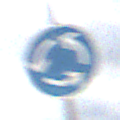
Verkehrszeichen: Kreisverkehr
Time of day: MorningAfternoon
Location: Outdoor (Suburban)
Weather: PartlyCloudy
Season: NotSpecified
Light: Natural